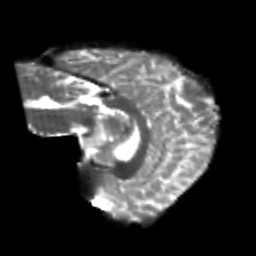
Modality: T2w
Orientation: sagittal
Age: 20
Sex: male
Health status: healthy
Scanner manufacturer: philips
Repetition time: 7.386 s
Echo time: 0.08599 s